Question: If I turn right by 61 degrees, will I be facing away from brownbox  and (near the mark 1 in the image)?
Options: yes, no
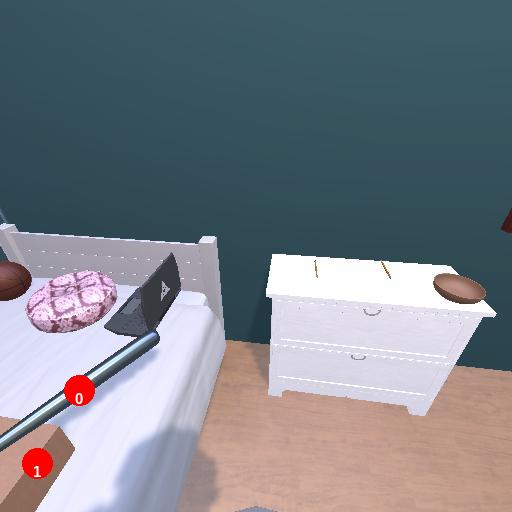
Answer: yes